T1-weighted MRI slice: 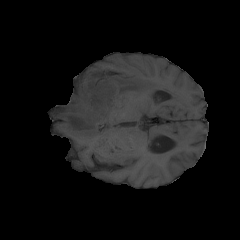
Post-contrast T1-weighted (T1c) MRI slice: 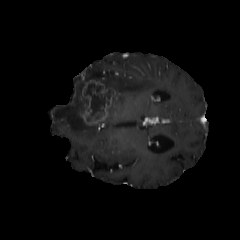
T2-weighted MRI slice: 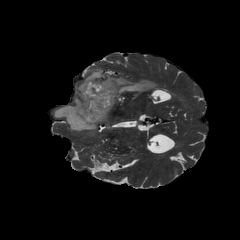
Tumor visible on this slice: yes